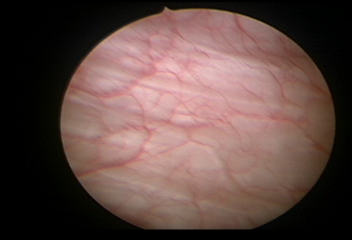
Modality: WLC
Class: Normal mucosa
Bladder cancer association: No